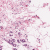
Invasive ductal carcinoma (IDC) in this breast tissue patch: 0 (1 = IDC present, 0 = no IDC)